Question: >
<URL>
I want to ask how to print text from JTextField to panel by clicking button? Could you help me, please?
This is my program's image:

- field where I enter my text which I want to print.
- when I click It my text will publish on panel.
... - place where I want to see printed text which I enter to JTextField.
This is my full code:
'''
import java.awt.EventQueue;
import javax.swing.JFrame;
import javax.swing.JPanel;
import java.awt.BorderLayout;
import javax.swing.JTextPane;
import javax.swing.DropMode;
import javax.swing.JFormattedTextField;
import java.awt.Component;
import javax.swing.Box;
import java.awt.Dimension;
import javax.swing.JTextField;
import javax.swing.JTextArea;
import javax.swing.UIManager;
import javax.swing.JButton;
import java.awt.event.ActionListener;
import java.awt.event.ActionEvent;
import java.awt.Toolkit;
import javax.swing.JMenuBar;
import javax.swing.JMenu;
import javax.swing.GroupLayout;
import javax.swing.GroupLayout.Alignment;
import javax.swing.JMenuItem;
import javax.swing.LayoutStyle.ComponentPlacement;
import javax.swing.ImageIcon;
import javax.swing.JDesktopPane;
import java.awt.SystemColor;
import java.awt.Font;
import javax.swing.border.BevelBorder;
import javax.swing.border.EtchedBorder;
import javax.swing.JScrollBar;
import java.awt.Color;
import javax.swing.JLabel;
import javax.swing.JToolBar;
public class KDVizualizuotas {
private JFrame frmInformacijaApieMuzikos;
private JTextField txtStilius;
/**
* Launch the application.
*/
public static void main(String[] args) {
EventQueue.invokeLater(new Runnable() {
public void run() {
try {
KDVizualizuotas window = new KDVizualizuotas();
window.frmInformacijaApieMuzikos.setVisible(true);
} catch (Exception e) {
e.printStackTrace();
}
}
});
}
/**
* Create the application.
*/
public KDVizualizuotas() {
initialize();
}
/**
* Initialize the contents of the frame.
*/
private void initialize() {
frmInformacijaApieMuzikos = new JFrame();
frmInformacijaApieMuzikos.setResizable(false);
frmInformacijaApieMuzikos.setIconImage(Toolkit.getDefaultToolkit().getImage(KDVizualizuotas.class.getResource("/lt/kvk/i3_2/kalasnikovas_stanislovas/resources/Sidebar-Music-Blue-icon.png")));
frmInformacijaApieMuzikos.setTitle("Muzikos stiliai");
frmInformacijaApieMuzikos.setBounds(100, 100, 262, 368);
frmInformacijaApieMuzikos.setDefaultCloseOperation(JFrame.EXIT_ON_CLOSE);
txtStilius = new JTextField();
txtStilius.setBounds(10, 34, 128, 20);
txtStilius.setColumns(10);
JButton btnIekoti = new JButton("Ieskoti");
btnIekoti.setBounds(146, 36, 89, 19);
btnIekoti.addActionListener(new ActionListener() {
public void actionPerformed(ActionEvent arg0) {
}
});
JPanel panel = new JPanel();
panel.setBounds(10, 65, 224, 243);
panel.setBorder(new EtchedBorder(EtchedBorder.LOWERED, null, null));
panel.setBackground(SystemColor.text);
JLabel lblveskiteMuzikosStili = new JLabel("Iveskite muzikos stiliu:");
lblveskiteMuzikosStili.setBounds(10, 14, 222, 14);
frmInformacijaApieMuzikos.getContentPane().setLayout(null);
panel.setLayout(null);
JScrollBar scrollBar = new JScrollBar();
scrollBar.setBounds(205, 1, 17, 242);
panel.add(scrollBar);
JPanel panelStiliuTekstas = new JPanel();
panelStiliuTekstas.setBackground(Color.WHITE);
panelStiliuTekstas.setBounds(1, 22, 202, 221);
panel.add(panelStiliuTekstas);
panelStiliuTekstas.setLayout(null);
frmInformacijaApieMuzikos.getContentPane().add(panel);
JLabel lblInformacijaApieMuzikos = new JLabel("Informacija apie muzikos stiliu:");
lblInformacijaApieMuzikos.setBounds(12, 3, 190, 14);
panel.add(lblInformacijaApieMuzikos);
frmInformacijaApieMuzikos.getContentPane().add(txtStilius);
frmInformacijaApieMuzikos.getContentPane().add(btnIekoti);
frmInformacijaApieMuzikos.getContentPane().add(lblveskiteMuzikosStili);
JMenuBar menuBar = new JMenuBar();
frmInformacijaApieMuzikos.setJMenuBar(menuBar);
JMenu mnFile = new JMenu("File");
menuBar.add(mnFile);
JMenuItem mntmExit = new JMenuItem("Exit");
mntmExit.addActionListener(new ActionListener() {
public void actionPerformed(ActionEvent arg0) {
System.exit(0);
}
});
mntmExit.setIcon(new ImageIcon(KDVizualizuotas.class.getResource("/lt/kvk/i3_2/kalasnikovas_stanislovas/resources/exitas.png")));
mnFile.add(mntmExit);
JMenu mnEdit = new JMenu("Edit");
menuBar.add(mnEdit);
JMenu mnHelp = new JMenu("Help");
menuBar.add(mnHelp);
JMenuItem mntmHelp = new JMenuItem("Help");
mnHelp.add(mntmHelp);
JMenu mnAbout = new JMenu("About");
menuBar.add(mnAbout);
JMenuItem mntmAbout = new JMenuItem("About");
mntmAbout.setIcon(new ImageIcon(KDVizualizuotas.class.getResource("/lt/kvk/i3_2/kalasnikovas_stanislovas/resources/questionmark.png")));
mnAbout.add(mntmAbout);
}
}
'''
And this is useful block of my code I think.:
'''
private void initialize() {
frmInformacijaApieMuzikos = new JFrame();
frmInformacijaApieMuzikos.setResizable(false);
frmInformacijaApieMuzikos.setIconImage(Toolkit.getDefaultToolkit().getImage(KDVizualizuotas.class.getResource("/lt/kvk/i3_2/kalasnikovas_stanislovas/resources/Sidebar-Music-Blue-icon.png")));
frmInformacijaApieMuzikos.setTitle("Muzikos stiliai");
frmInformacijaApieMuzikos.setBounds(100, 100, 262, 368);
frmInformacijaApieMuzikos.setDefaultCloseOperation(JFrame.EXIT_ON_CLOSE);
txtStilius = new JTextField();
txtStilius.setBounds(10, 34, 128, 20);
txtStilius.setColumns(10);
JButton btnIekoti = new JButton("Ieskoti");
btnIekoti.setBounds(146, 36, 89, 19);
btnIekoti.addActionListener(new ActionListener() {
public void actionPerformed(ActionEvent arg0) {
}
});
'''
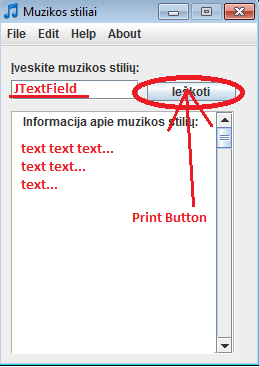
Answer: In your Button action add this line :
'jTextArea1.append(txtStilius.getText()+"
");'
where is the place where you want to see printed text which you enter to JTextField